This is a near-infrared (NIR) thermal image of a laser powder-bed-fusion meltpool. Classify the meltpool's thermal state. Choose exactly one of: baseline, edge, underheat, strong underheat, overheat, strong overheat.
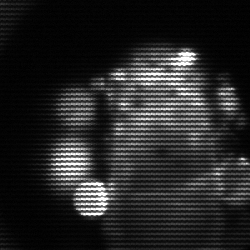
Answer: strong underheat